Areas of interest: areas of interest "Agricultural and Sideline Products Market"
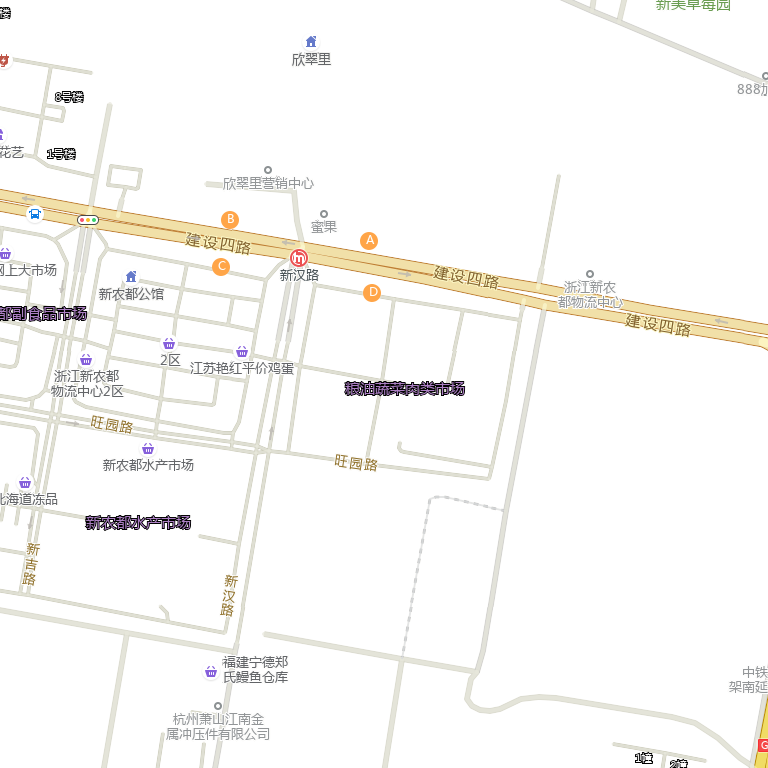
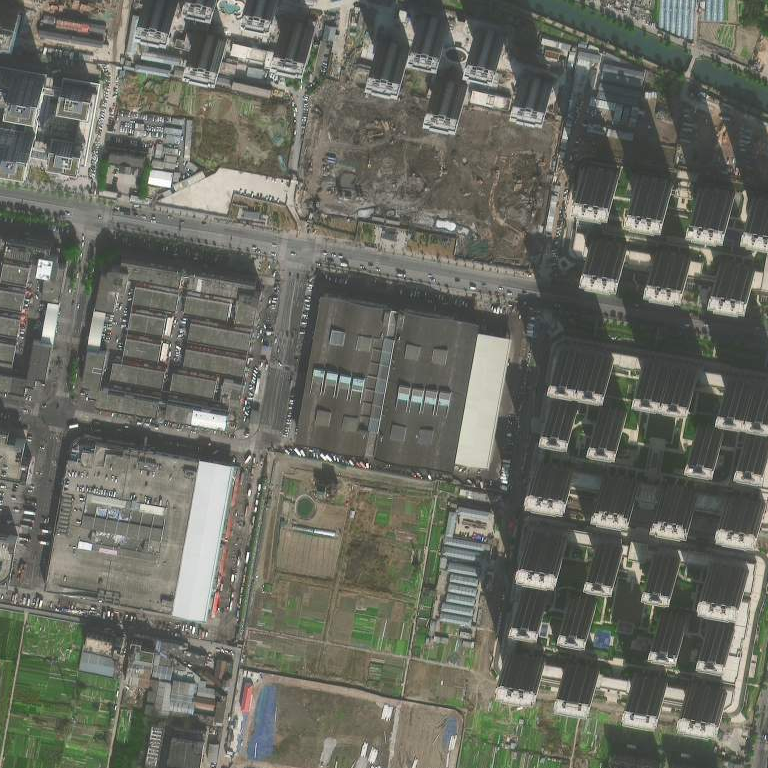